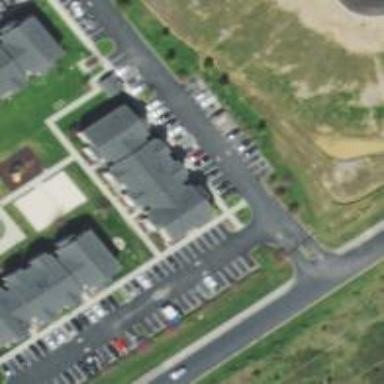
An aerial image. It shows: Parking space is available.